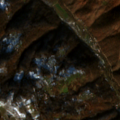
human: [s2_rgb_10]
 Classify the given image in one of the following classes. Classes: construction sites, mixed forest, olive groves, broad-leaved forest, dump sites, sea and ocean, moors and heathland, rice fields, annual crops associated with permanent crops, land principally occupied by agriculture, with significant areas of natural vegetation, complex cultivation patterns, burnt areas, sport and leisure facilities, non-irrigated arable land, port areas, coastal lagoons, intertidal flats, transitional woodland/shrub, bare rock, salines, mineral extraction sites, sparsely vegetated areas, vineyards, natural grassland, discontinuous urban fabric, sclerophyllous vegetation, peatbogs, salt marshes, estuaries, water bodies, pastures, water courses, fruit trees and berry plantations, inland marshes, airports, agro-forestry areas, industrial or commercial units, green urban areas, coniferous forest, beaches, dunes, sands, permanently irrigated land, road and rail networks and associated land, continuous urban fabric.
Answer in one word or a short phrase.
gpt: pastures, complex cultivation patterns, broad-leaved forest, transitional woodland/shrub